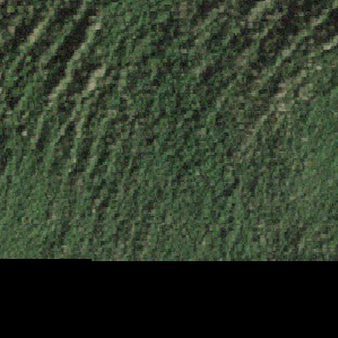
Label: other